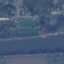
Land use / land cover class: River